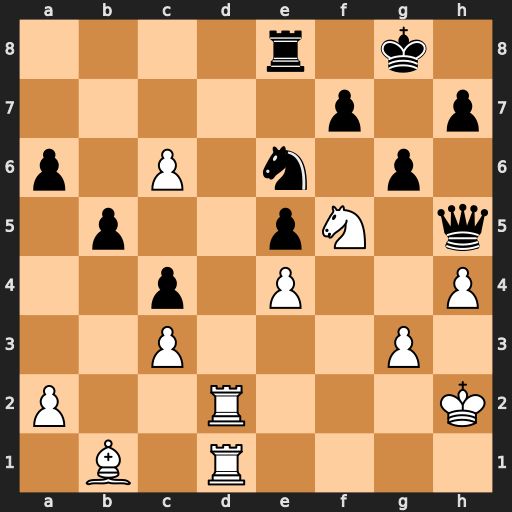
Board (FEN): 4r1k1/5p1p/p1P1n1p1/1p2pN1q/2p1P2P/2P3P1/P2R3K/1B1R4
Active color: w
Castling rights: -
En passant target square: -
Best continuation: g4 gxf5 gxh5